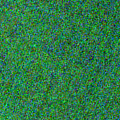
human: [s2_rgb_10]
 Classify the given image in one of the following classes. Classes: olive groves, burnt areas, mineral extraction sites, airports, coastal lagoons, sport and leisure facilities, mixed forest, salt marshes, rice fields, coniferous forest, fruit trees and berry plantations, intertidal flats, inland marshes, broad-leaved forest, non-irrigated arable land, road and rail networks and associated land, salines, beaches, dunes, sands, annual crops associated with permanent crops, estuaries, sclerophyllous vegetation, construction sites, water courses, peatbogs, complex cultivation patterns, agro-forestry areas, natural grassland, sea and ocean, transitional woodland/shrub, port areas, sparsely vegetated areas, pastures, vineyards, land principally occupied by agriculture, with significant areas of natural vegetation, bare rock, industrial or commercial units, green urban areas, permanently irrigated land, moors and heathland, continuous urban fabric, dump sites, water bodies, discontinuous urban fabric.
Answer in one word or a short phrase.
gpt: sea and ocean